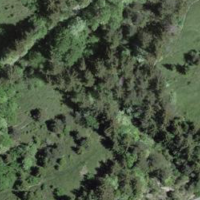
EUNIS habitat code: 43
Species observed at this site:
Cephalanthera longifolia